Question: I am migrating to IDEA from Eclipse and have a few Eclipse UserLibraries that I want to easily reference.
I tried adding Libraries bt Attaching Classes and Jar Directories, but it seems IDEA doesn't pick up the class files? Even after I re-compile etc.
Am I doing something wrong?
What is the best and correct way of going about this?

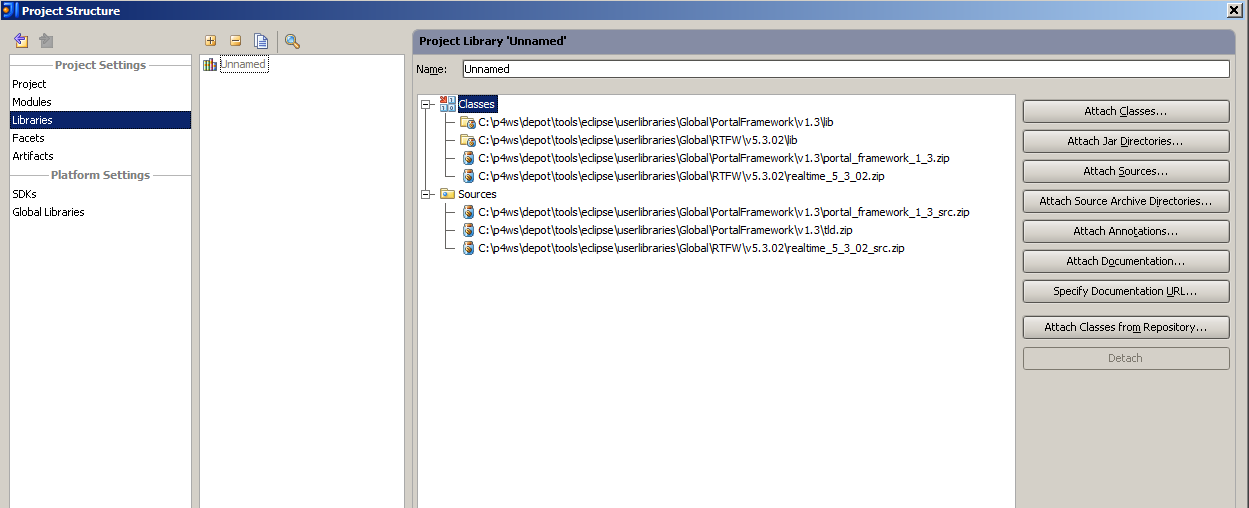
Answer: Libraries that you configure in this dialog should be then <URL>.